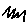
Label: zigzag